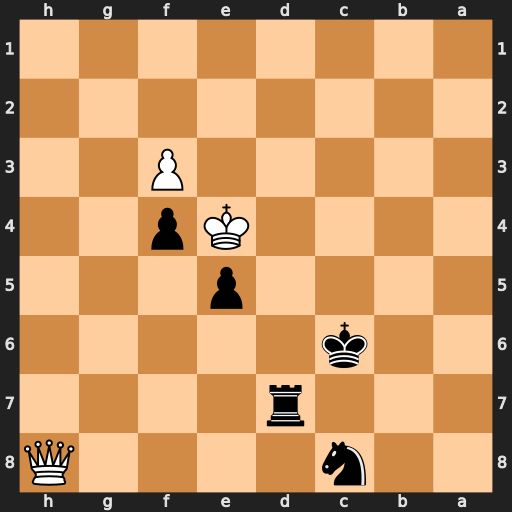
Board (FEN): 2n4Q/3r4/2k5/4p3/4Kp2/5P2/8/8
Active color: b
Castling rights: -
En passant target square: -
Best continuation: Nd6+ Kxe5 Nf7+ Kxf4 Nxh8